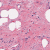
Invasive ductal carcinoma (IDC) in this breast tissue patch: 1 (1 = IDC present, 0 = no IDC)